Chest X-ray. View position: PA
Patient age: 56
Patient sex: M
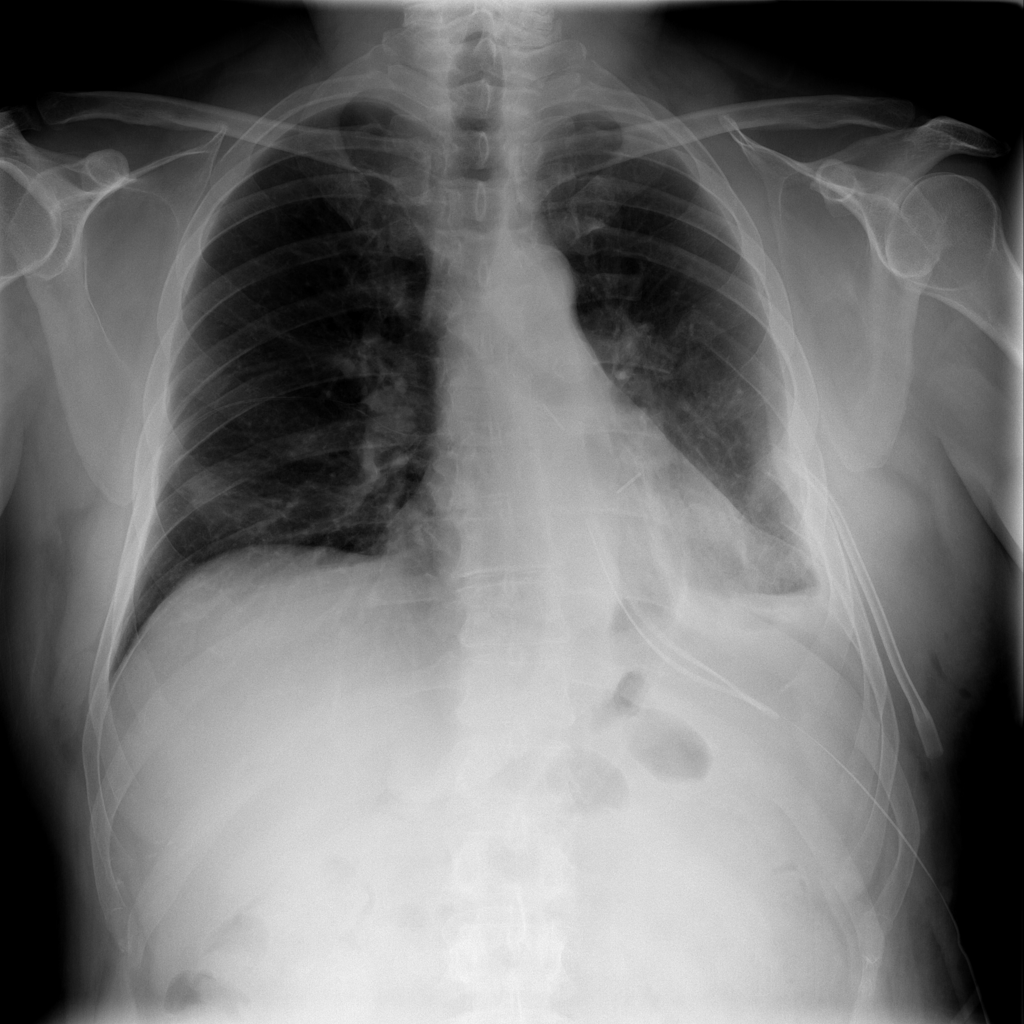
Finding: Pneumothorax